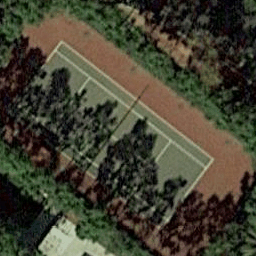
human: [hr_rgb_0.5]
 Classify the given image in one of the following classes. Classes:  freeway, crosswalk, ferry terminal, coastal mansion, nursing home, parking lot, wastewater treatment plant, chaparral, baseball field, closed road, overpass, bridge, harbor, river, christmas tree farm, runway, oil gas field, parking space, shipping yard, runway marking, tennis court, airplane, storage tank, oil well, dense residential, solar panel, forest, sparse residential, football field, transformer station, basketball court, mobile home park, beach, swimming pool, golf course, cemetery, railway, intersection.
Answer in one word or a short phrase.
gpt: tennis court